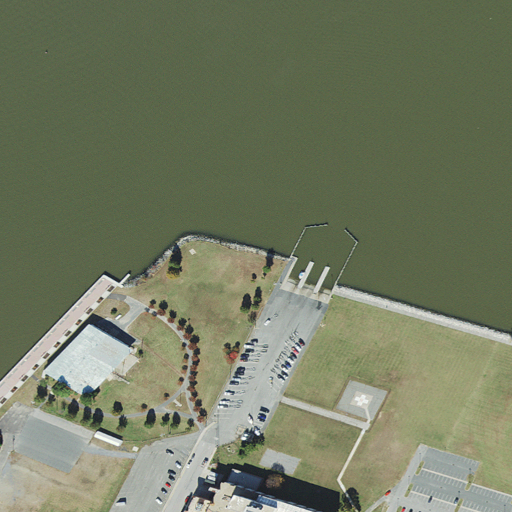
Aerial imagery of cape in Maryland named Eaton Point containing open water, medium intensity development, high intensity development, low intensity development, and open development